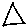
Label: triangle